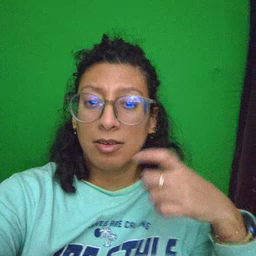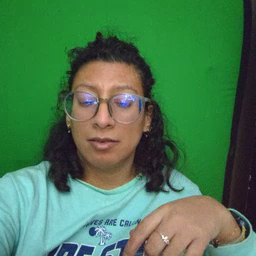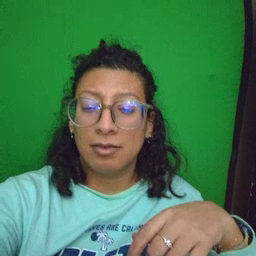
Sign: cry